Interaction volume radius: 5 \u00c5
Interaction volume height: 10 \u00c5
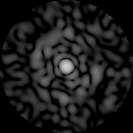
Disorder parameter: 0.8868